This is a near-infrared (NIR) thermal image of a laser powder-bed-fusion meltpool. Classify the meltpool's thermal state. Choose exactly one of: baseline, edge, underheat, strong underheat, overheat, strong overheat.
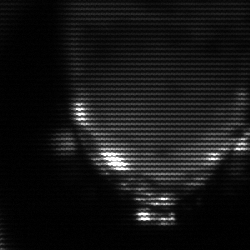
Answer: edge